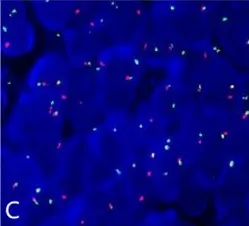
Fluorescence in situ hybridization demonstrating a separated red and green signal pattern indicative of an SS18 (SYT) gene rearrangement.
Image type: pathology (fish)